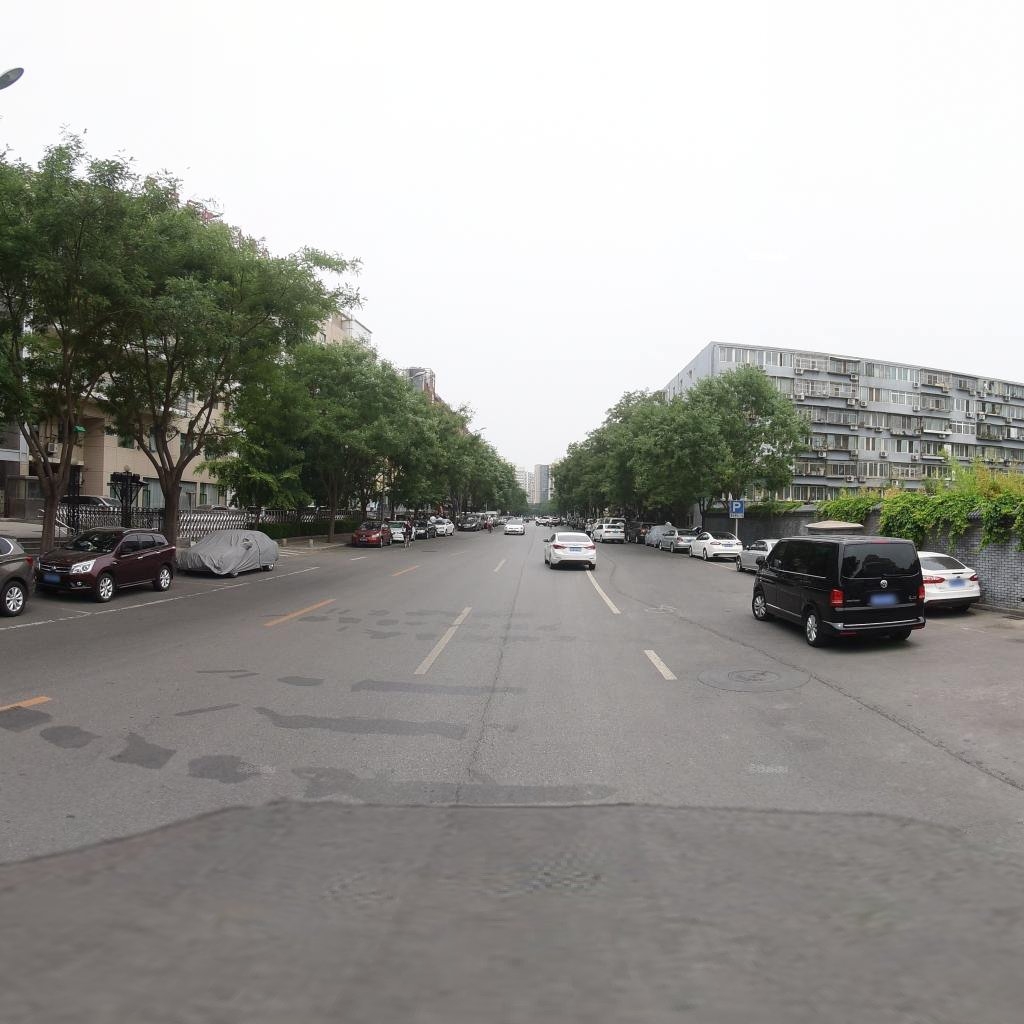
Region: Xicheng
Road damage annotations: longitudinal crack, longitudinal crack, manhole cover